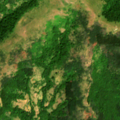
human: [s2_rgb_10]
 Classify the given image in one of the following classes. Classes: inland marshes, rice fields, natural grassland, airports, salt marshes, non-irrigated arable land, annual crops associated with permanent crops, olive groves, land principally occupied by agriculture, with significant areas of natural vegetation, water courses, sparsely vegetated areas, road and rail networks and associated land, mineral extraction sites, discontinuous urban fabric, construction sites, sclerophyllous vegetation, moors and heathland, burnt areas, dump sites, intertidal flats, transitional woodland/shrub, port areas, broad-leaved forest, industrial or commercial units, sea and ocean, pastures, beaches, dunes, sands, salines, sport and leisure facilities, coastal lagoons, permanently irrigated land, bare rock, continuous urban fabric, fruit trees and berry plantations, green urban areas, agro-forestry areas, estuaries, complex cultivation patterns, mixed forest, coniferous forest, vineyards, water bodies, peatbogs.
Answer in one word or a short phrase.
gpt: broad-leaved forest, mixed forest, natural grassland